Platform: macOS
Application: Arc Browser
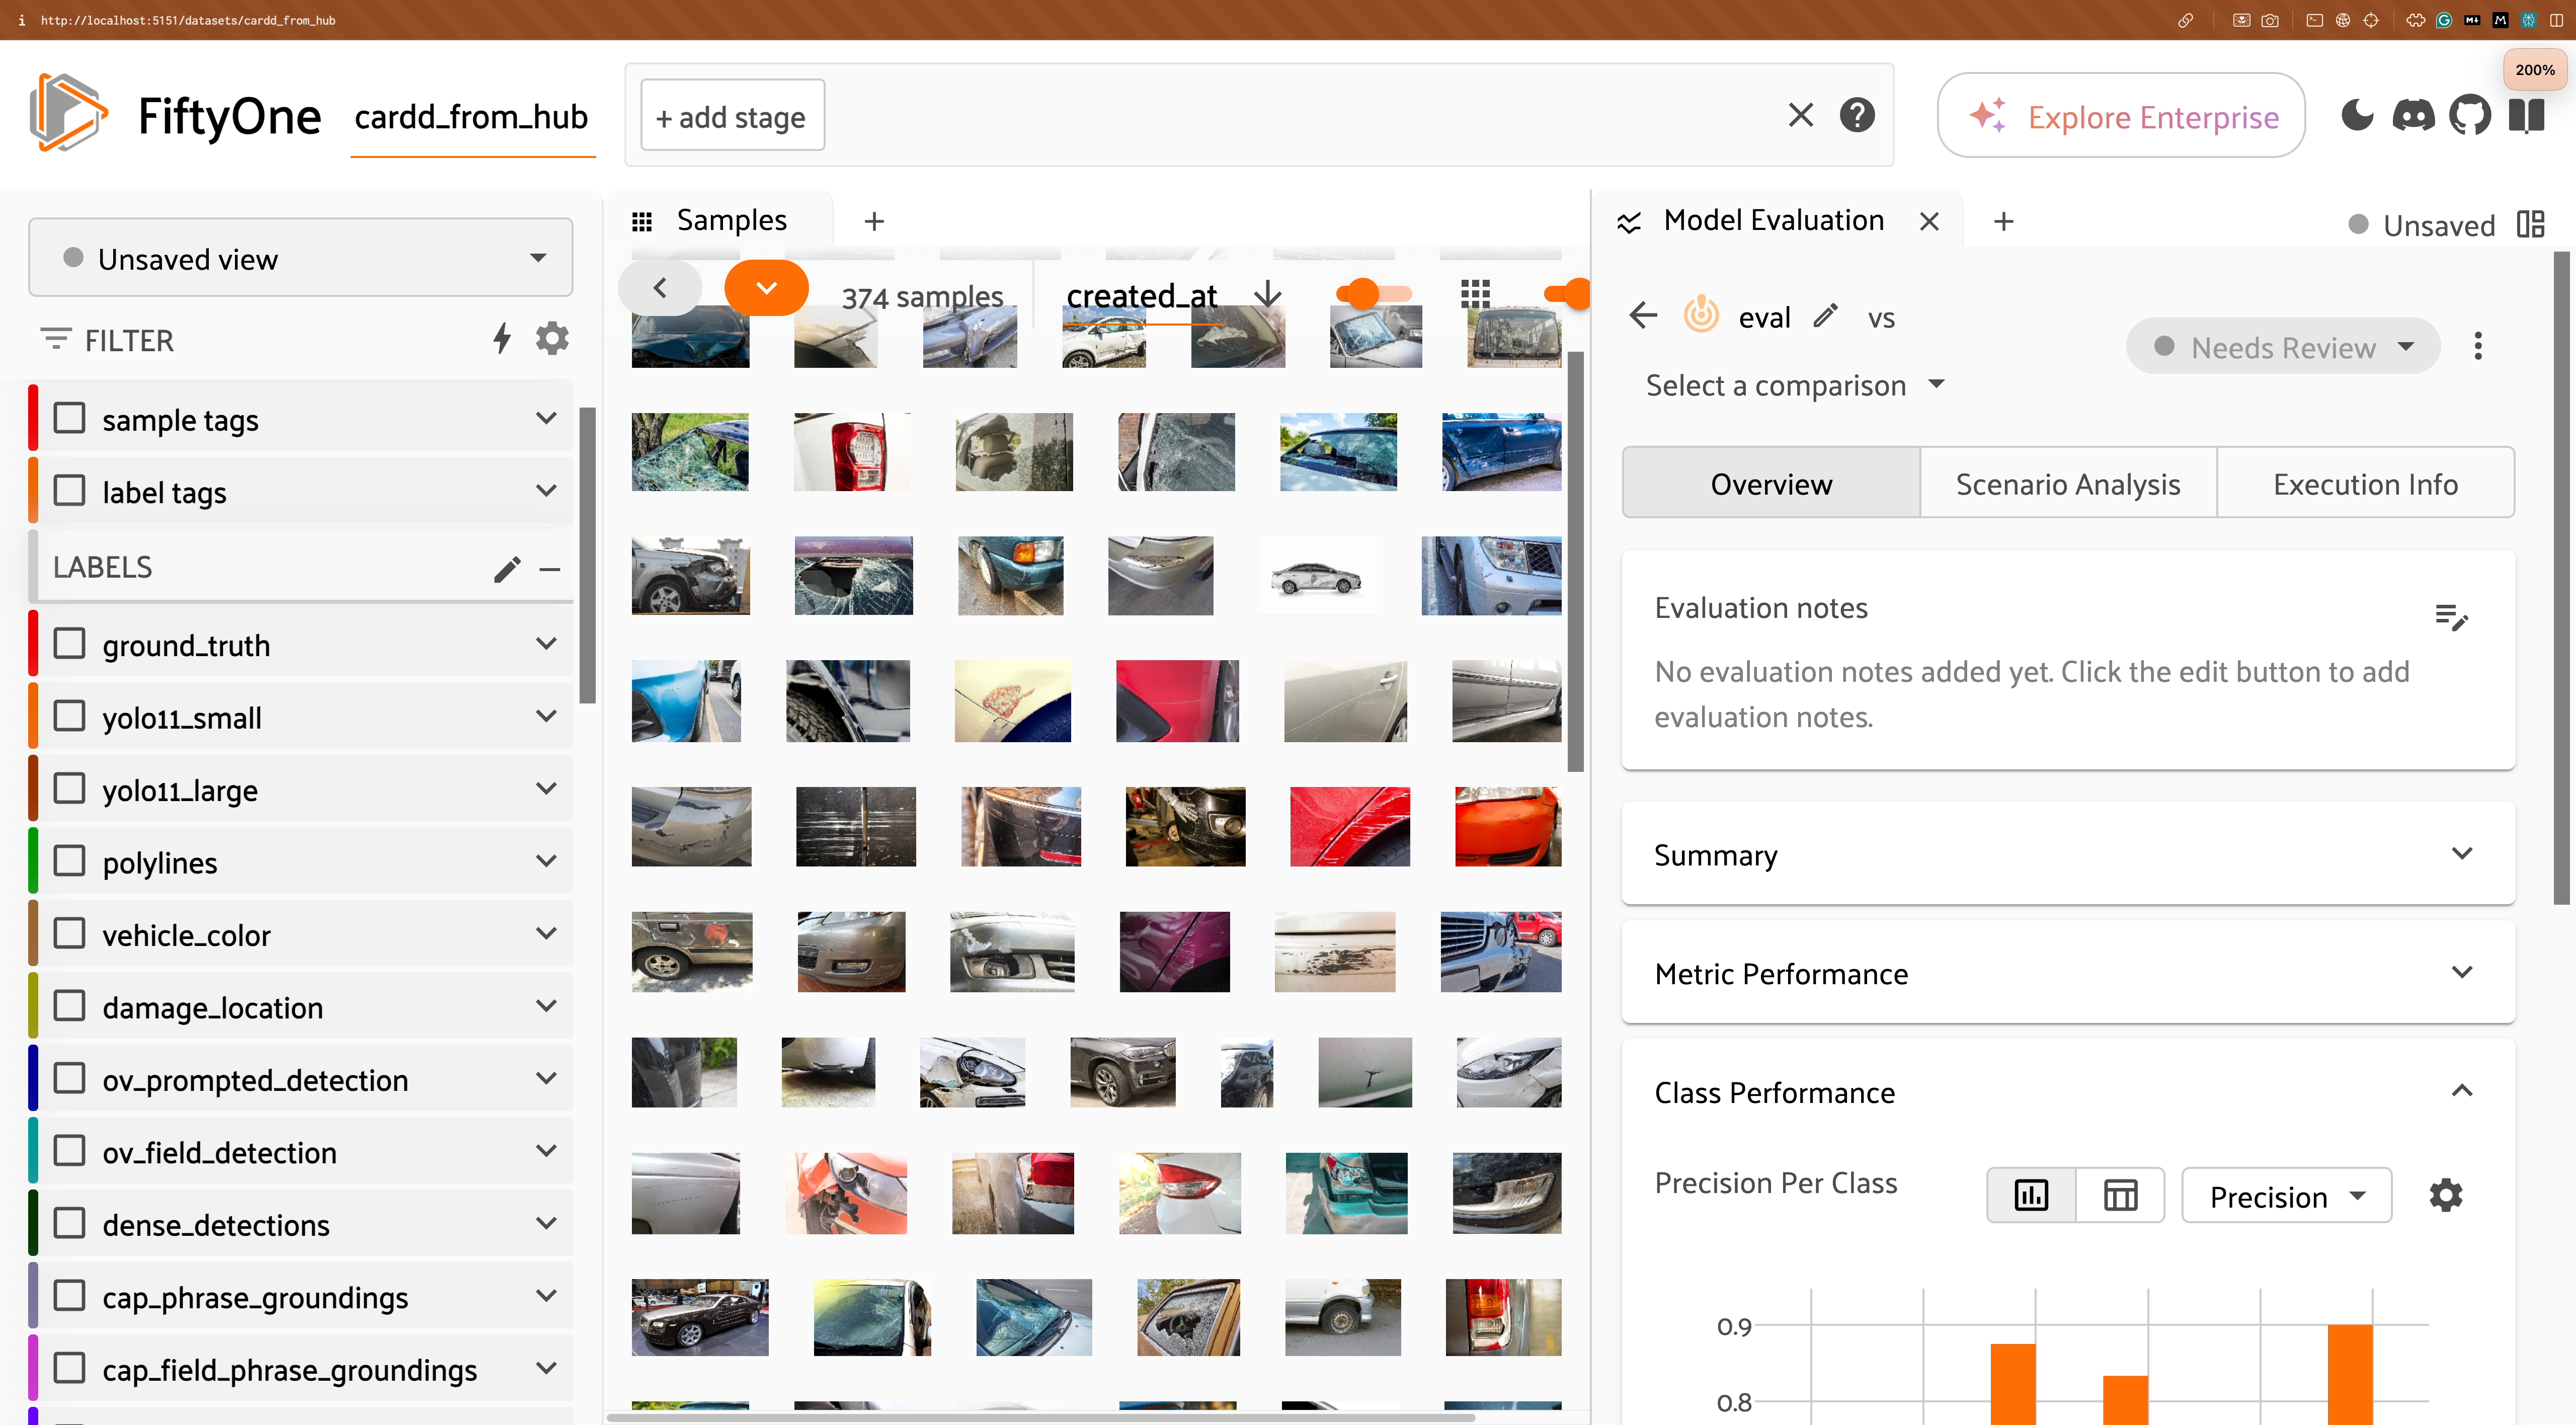
task_description: Switch to table view for per class performance
action_type: click
element_info: Icon
steps_since_start: 1